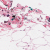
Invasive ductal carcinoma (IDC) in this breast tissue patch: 0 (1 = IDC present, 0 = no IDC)